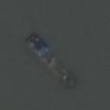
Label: civil